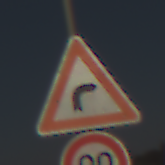
Verkehrszeichen: KurveRechts
Zusatzzeichen unten: Geschwindigkeit80
Umgebung: Outdoor, Nature
Tageszeit: Midday
Wetter: Clear
Licht: Natural
Jahreszeit: NotSpecified
Kontrast: HighContrast